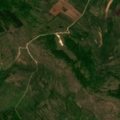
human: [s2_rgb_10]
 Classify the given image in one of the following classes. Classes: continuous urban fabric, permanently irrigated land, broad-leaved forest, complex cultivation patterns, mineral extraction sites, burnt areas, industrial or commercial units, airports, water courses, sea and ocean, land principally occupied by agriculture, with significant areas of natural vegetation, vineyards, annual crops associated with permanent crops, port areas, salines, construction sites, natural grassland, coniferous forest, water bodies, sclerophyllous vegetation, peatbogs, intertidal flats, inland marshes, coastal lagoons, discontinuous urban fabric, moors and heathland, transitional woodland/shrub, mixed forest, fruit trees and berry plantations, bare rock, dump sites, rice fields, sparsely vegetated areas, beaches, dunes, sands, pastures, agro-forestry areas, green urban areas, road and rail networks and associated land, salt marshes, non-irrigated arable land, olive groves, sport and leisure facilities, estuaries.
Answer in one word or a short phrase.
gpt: pastures, complex cultivation patterns, mixed forest, transitional woodland/shrub